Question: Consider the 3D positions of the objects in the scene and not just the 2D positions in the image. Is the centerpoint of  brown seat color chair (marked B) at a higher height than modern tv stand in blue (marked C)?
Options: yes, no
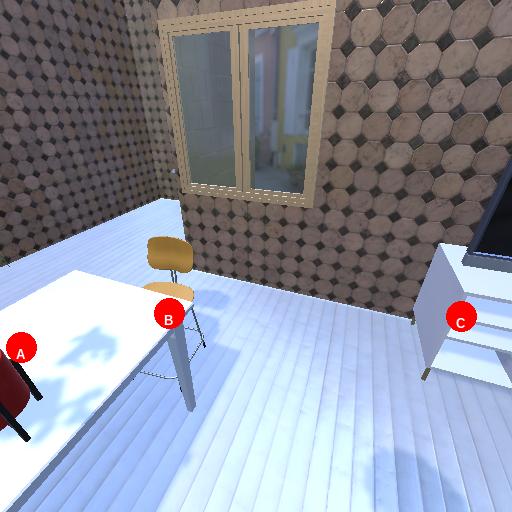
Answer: yes